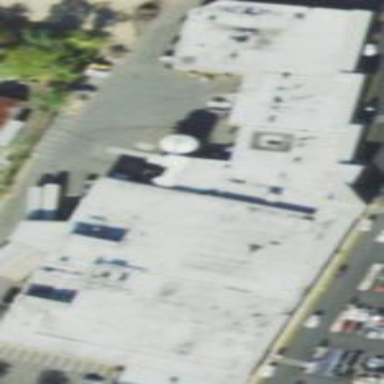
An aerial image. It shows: Supermarket located in building.